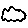
Label: cloud